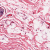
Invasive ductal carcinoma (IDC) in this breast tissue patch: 0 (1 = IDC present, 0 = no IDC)